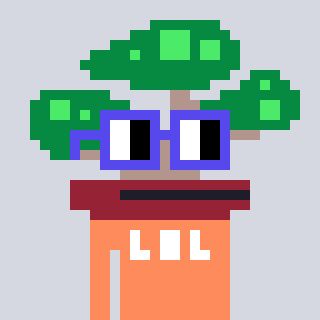
a pixel art character with square blue glasses, a bonsai-shaped head and a peachy-colored body on a cool background